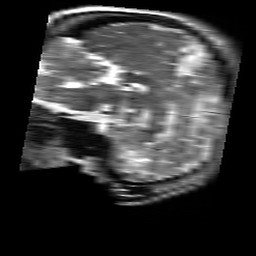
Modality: T2w
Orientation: sagittal
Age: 33
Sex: female
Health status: healthy
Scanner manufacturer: siemens
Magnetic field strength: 3 T
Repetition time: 4.01 s
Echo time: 0.116 s